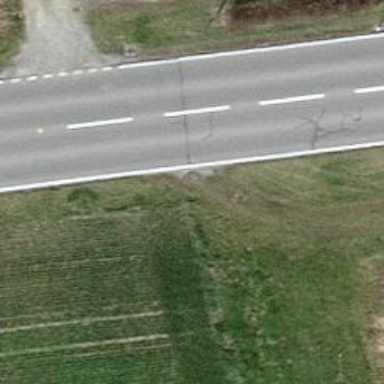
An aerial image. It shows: Grass track with Grade 4 tracktype.